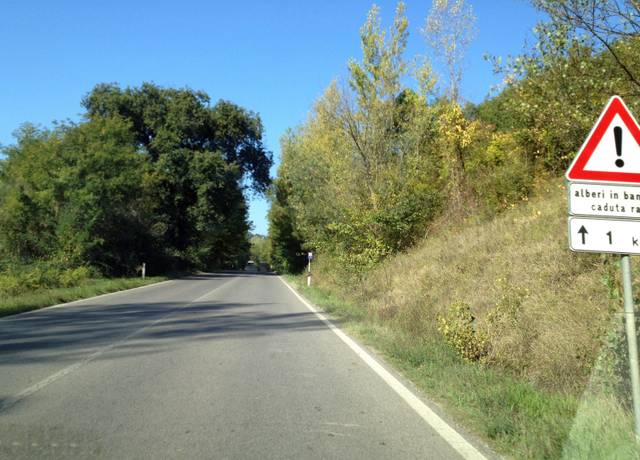
Region: Italy
Coordinates: 43.457, 11.072